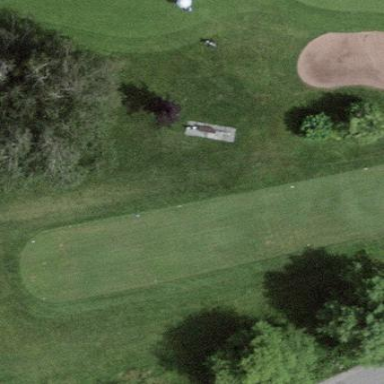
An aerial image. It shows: Golf tee.